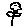
Label: flower